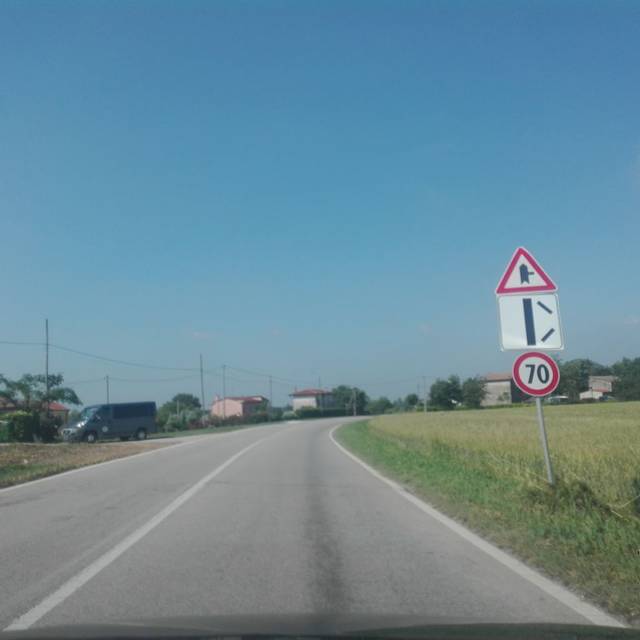
Region: Italy
Coordinates: 45.047, 11.857